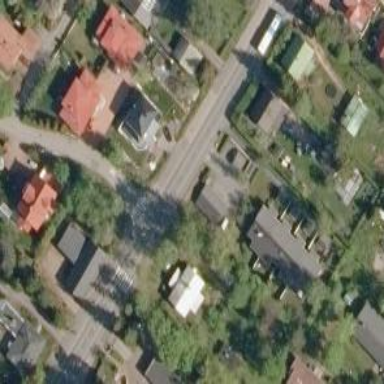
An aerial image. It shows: Suburb.